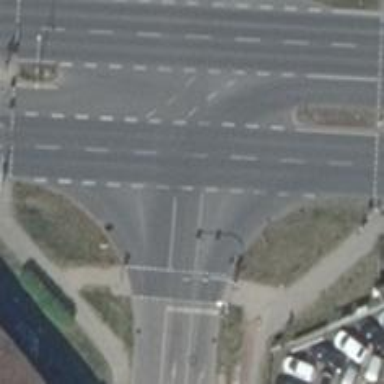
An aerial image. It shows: Secondary road with asphalt surface. There are separate sidewalks on both sides.